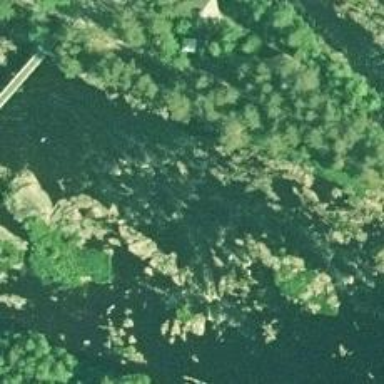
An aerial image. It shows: Scene featuring rapids in waterway.